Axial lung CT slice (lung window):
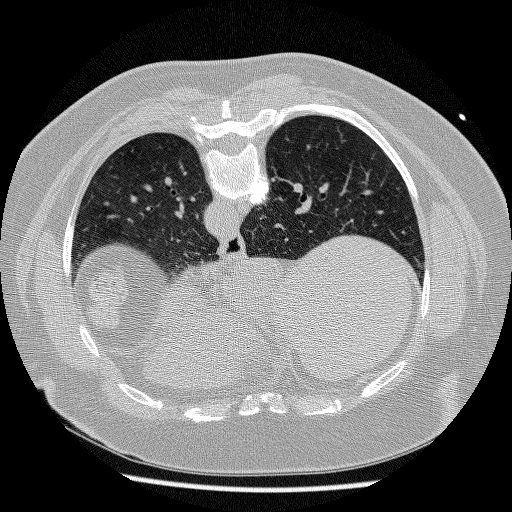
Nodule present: no